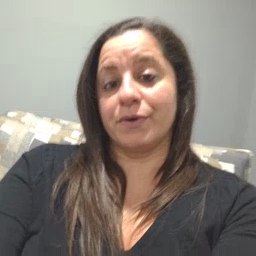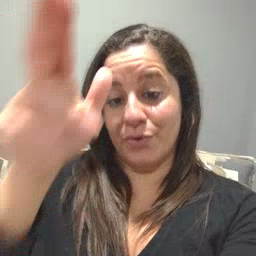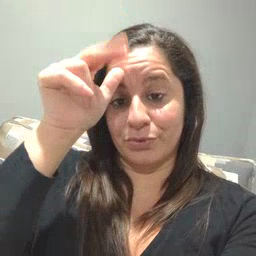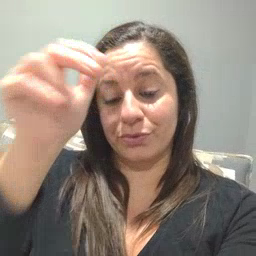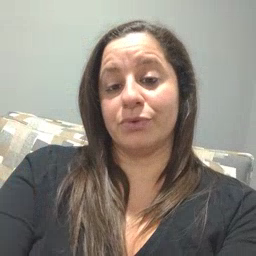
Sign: horse